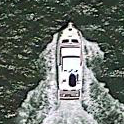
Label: Civil_yacht